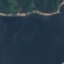
Land use / land cover class: SeaLake